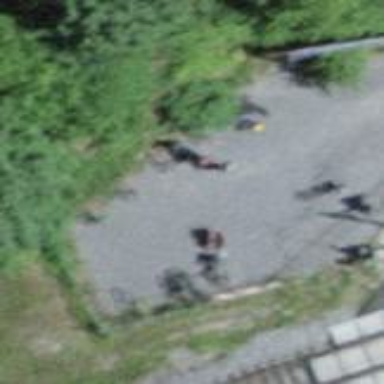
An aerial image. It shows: Bicycle parking area.